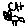
Label: cat